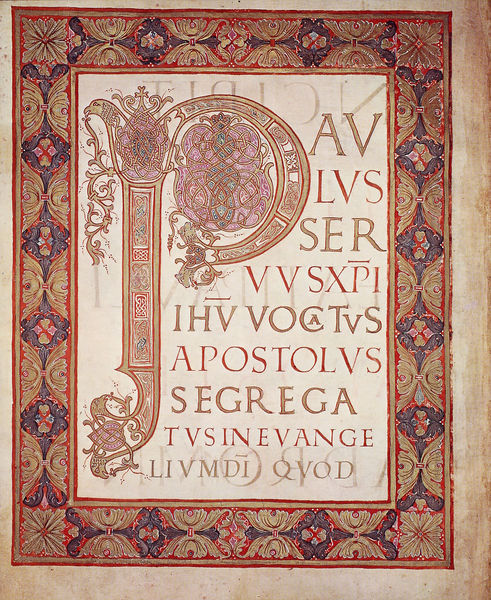
Titel: Bibel von  St. Paul (S. Paolo fuori la mura)
Standort: Herkunftsort: Reims (EU - F)
Institution: Rom, Bibliothek von San Paolo
Schlagwörter: blau, blumen, weiss, rot, ornament, rahmen, gold, ranken, schrift, rand, ornamente, verzierung, buch, titel, seite, text, buchstaben, initiale, buchseite, umschlag, titelseite, dokument, latein, initial, apostel, godl, evangelium, paulus, pabst, ser, di, p, segrega, apostoluls, av, rollelatein, tebuchseite, lus, apostolus, tusin